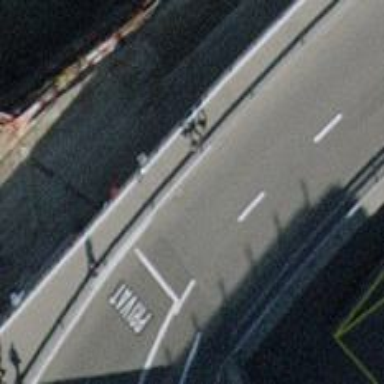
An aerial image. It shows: Driveway on bridge with asphalt surface.